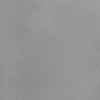
Atmospheric dust classification: dusty